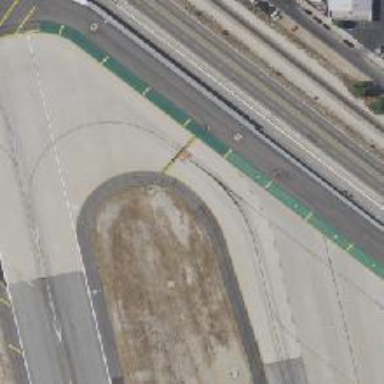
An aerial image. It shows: View of taxiway at the airport.